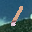
Label: 1